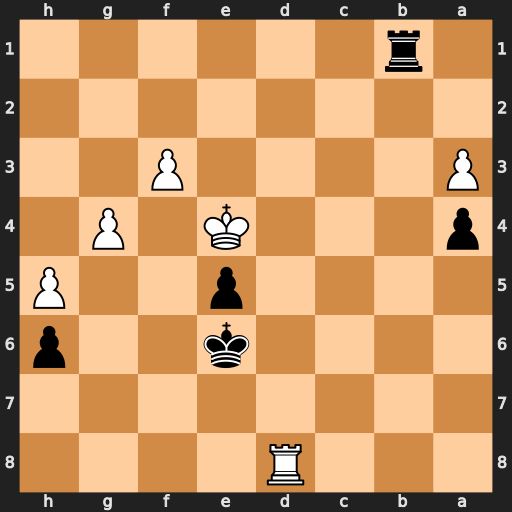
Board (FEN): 3R4/8/4k2p/4p2P/p3K1P1/P4P2/8/1r6
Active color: b
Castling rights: -
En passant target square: -
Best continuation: Re1+ Kd3 Rd1+ Kc3 Rxd8